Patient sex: M
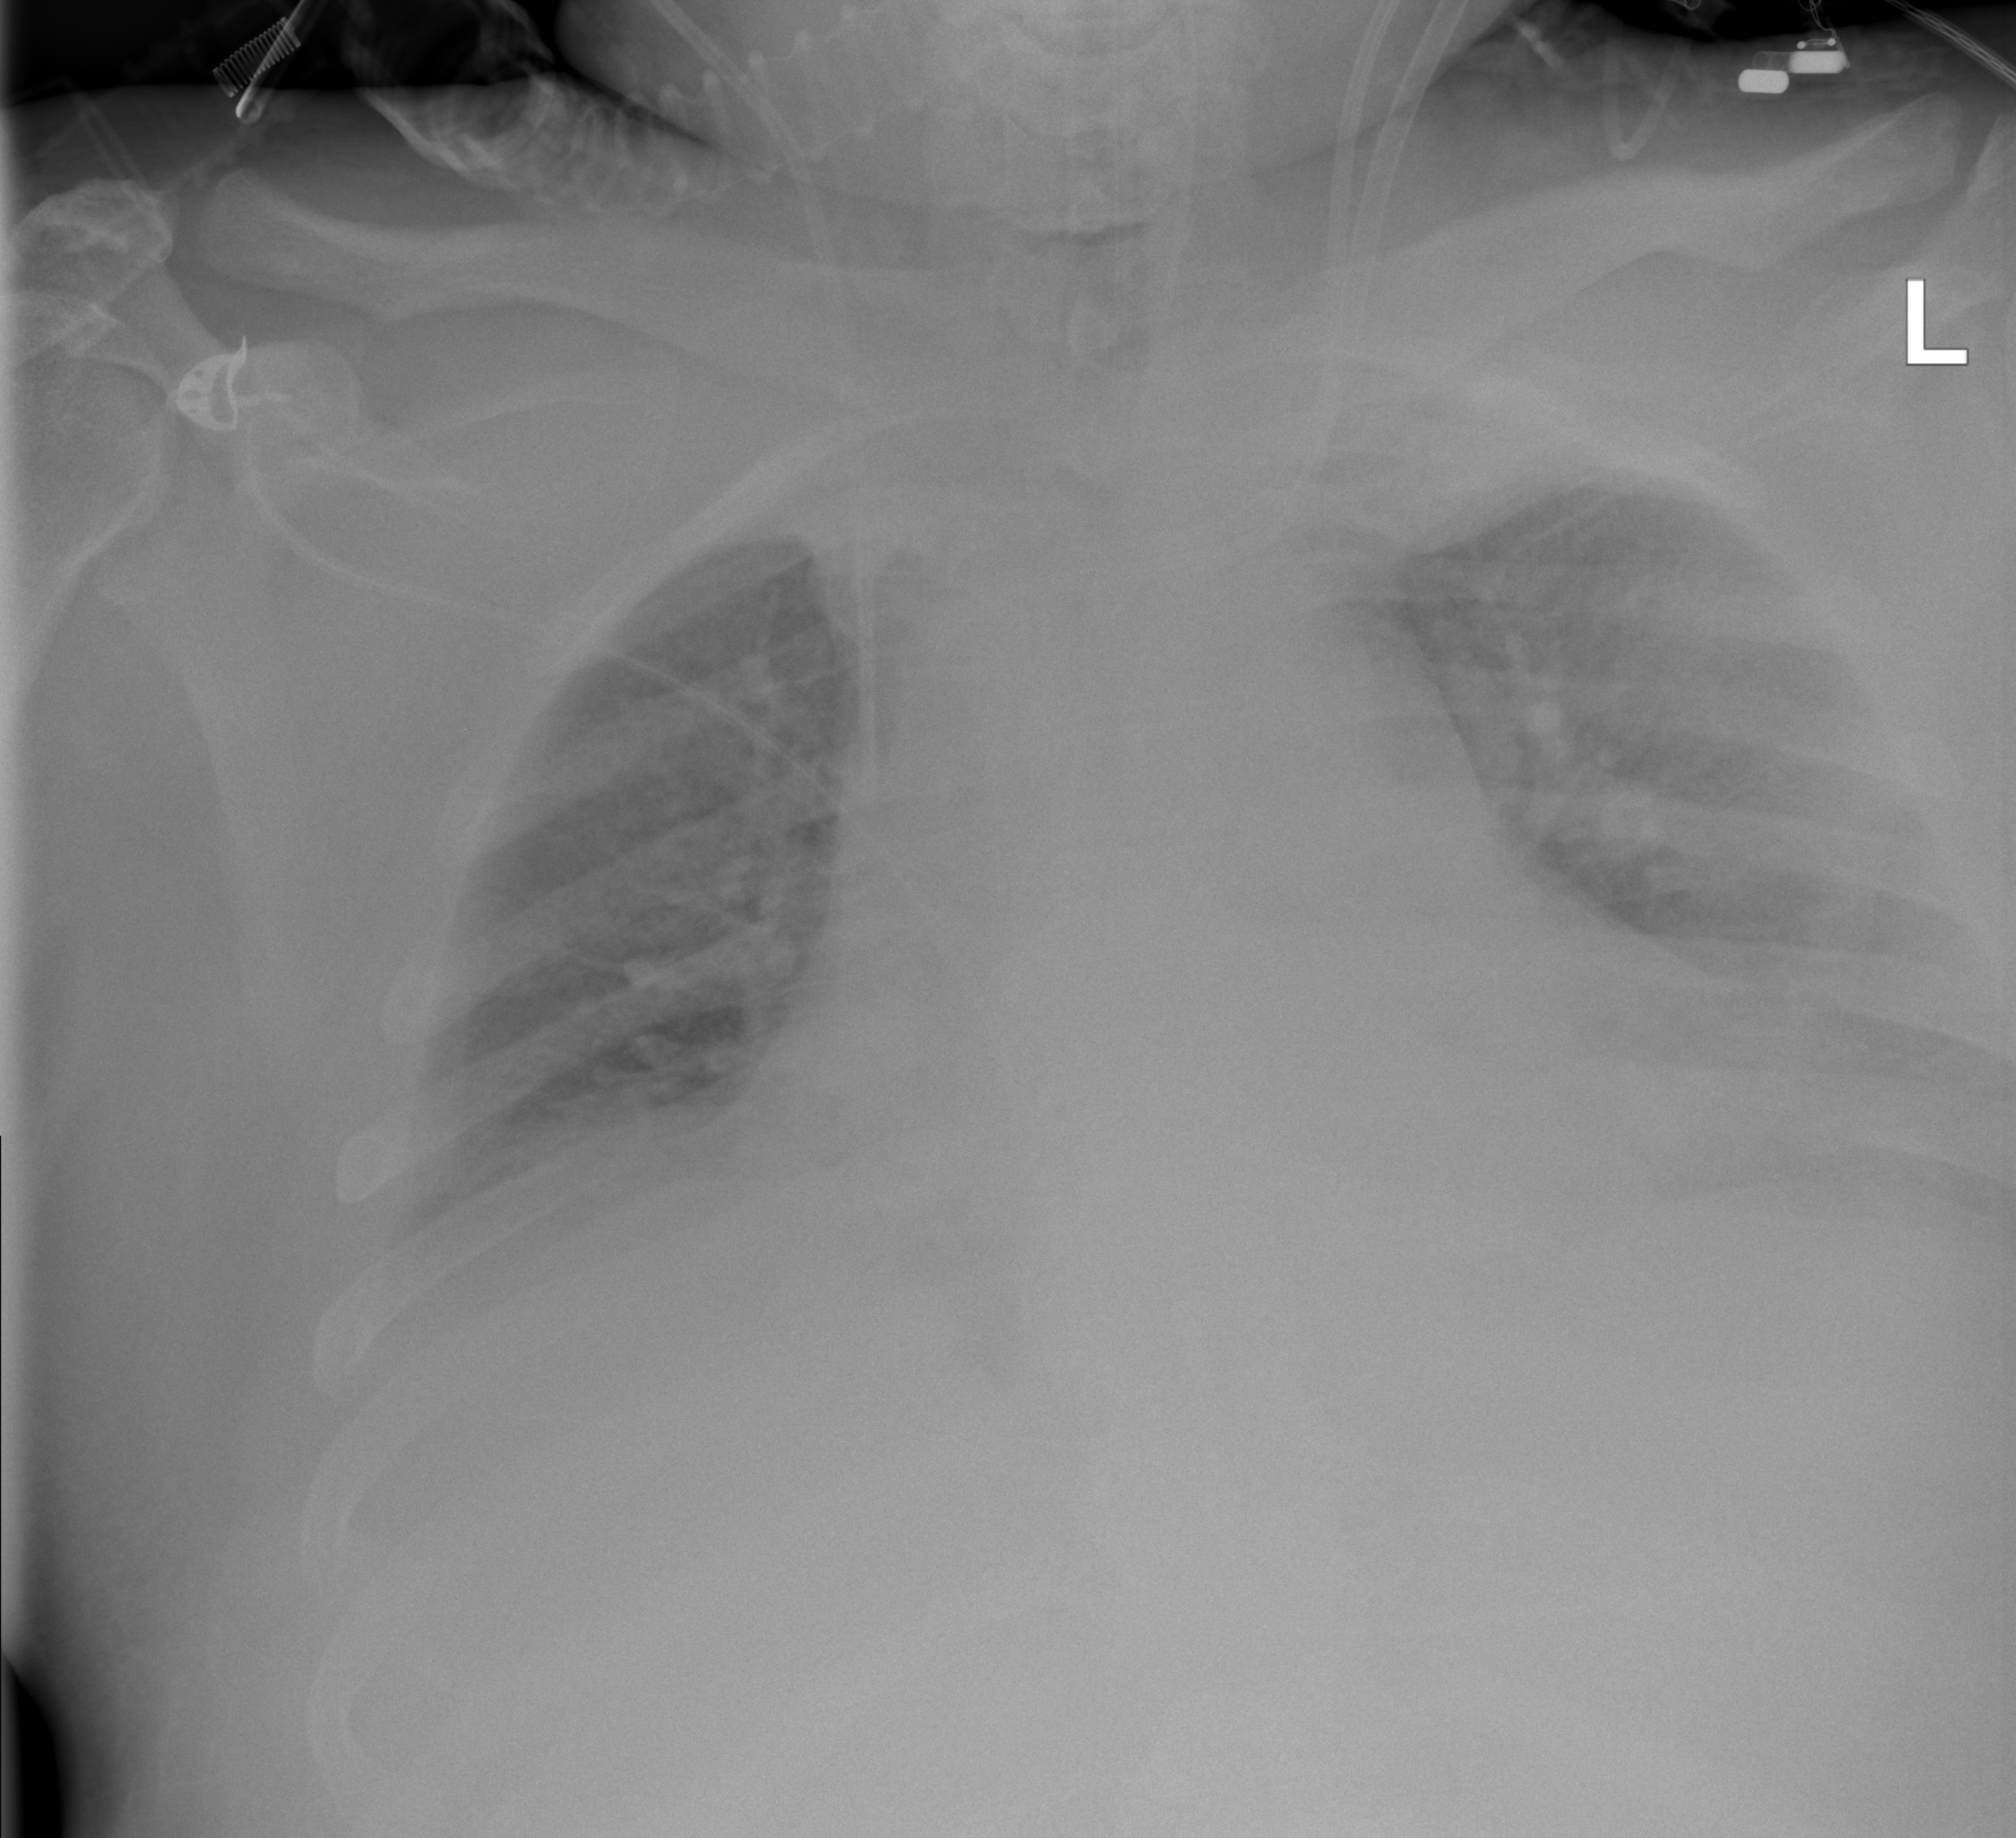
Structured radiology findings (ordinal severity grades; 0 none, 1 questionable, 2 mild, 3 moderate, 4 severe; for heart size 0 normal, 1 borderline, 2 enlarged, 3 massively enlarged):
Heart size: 2
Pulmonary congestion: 2
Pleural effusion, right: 2
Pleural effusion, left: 2
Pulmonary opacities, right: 2
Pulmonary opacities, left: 2
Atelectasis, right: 0
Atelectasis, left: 0